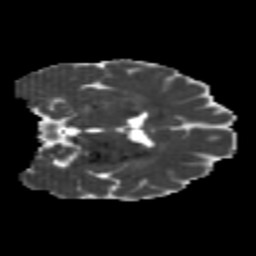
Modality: MD
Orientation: coronal
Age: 24
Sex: male
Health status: healthy
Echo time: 0.074 s